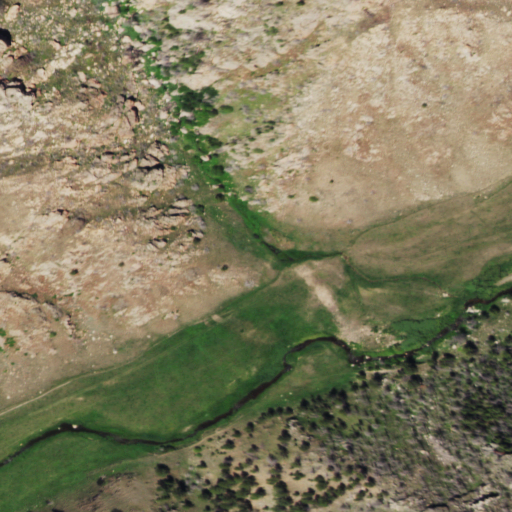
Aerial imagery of valley in Wyoming named Yankee Draw containing grassland, shrub, and evergreen forest